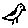
Label: bird